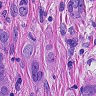
Metastatic tissue present: yes